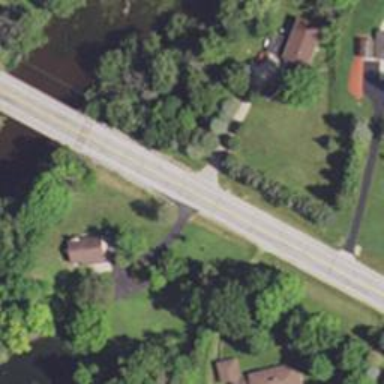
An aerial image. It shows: Driveway leading to service road.